Frequency: 55000
Velocity: 0,1705
Power: 45,1
Pulse duration: 0,0000001
Pass count: 1
Magnification: 10
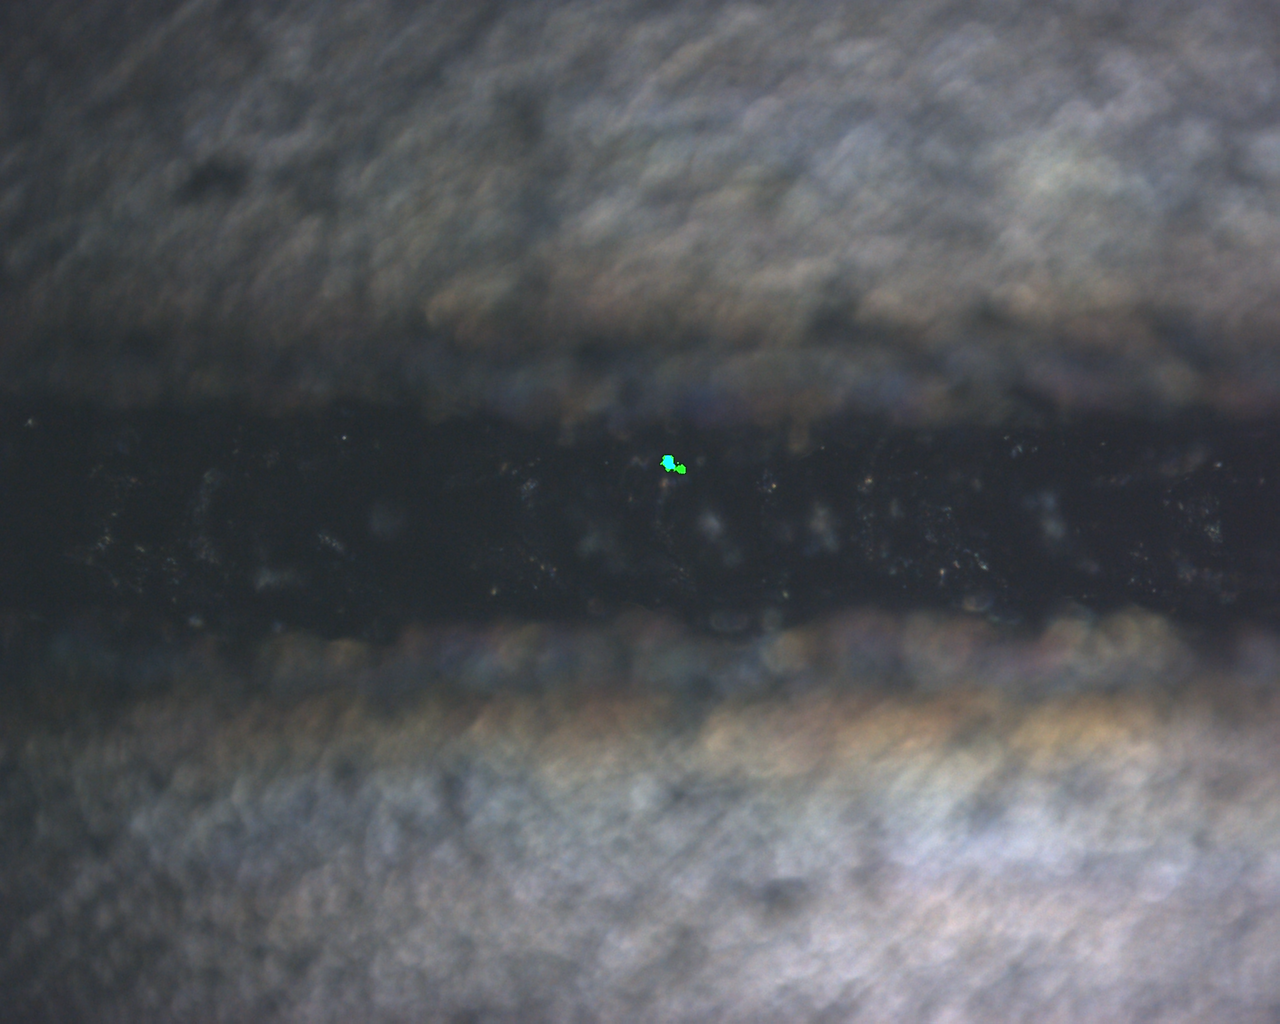
Measured width: 116.766
Other width: 93.7975